Field crop: maize
Growth stage: 2
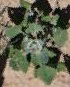
Species: chenopodium